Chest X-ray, PA view. Patient: 45 years old, sex M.
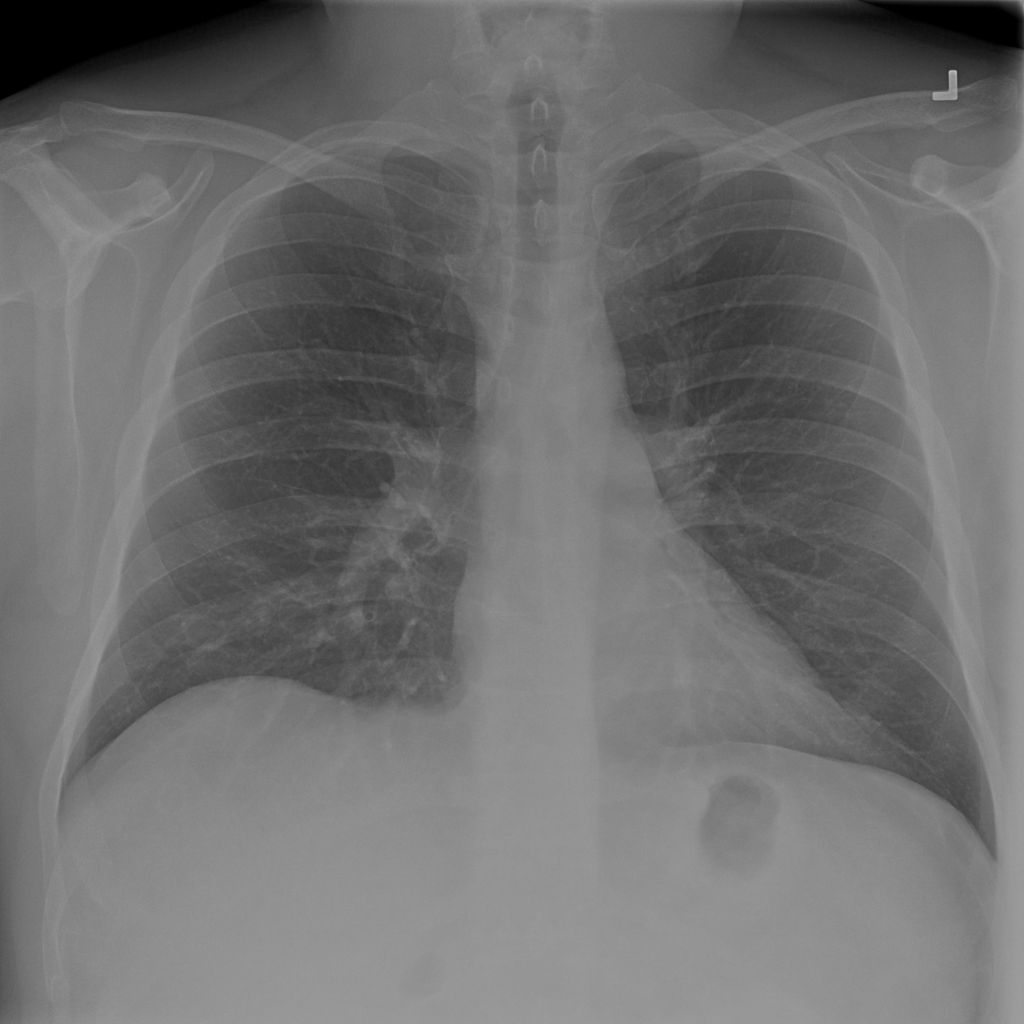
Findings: Infiltration